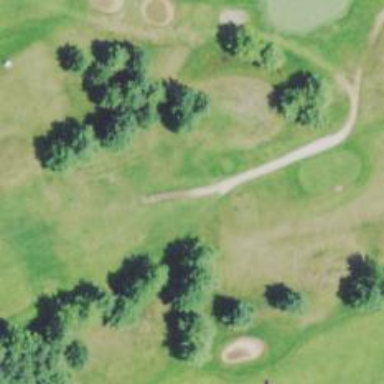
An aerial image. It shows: Service road used as golf cart path.